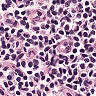
Metastatic tissue present: no